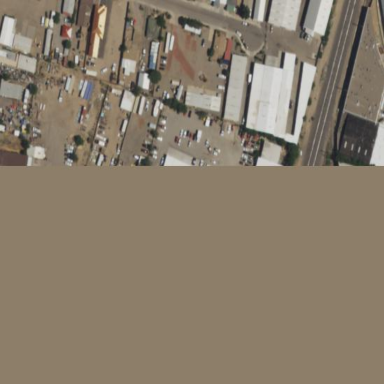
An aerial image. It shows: Industrial area designated as scrap yard.